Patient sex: F
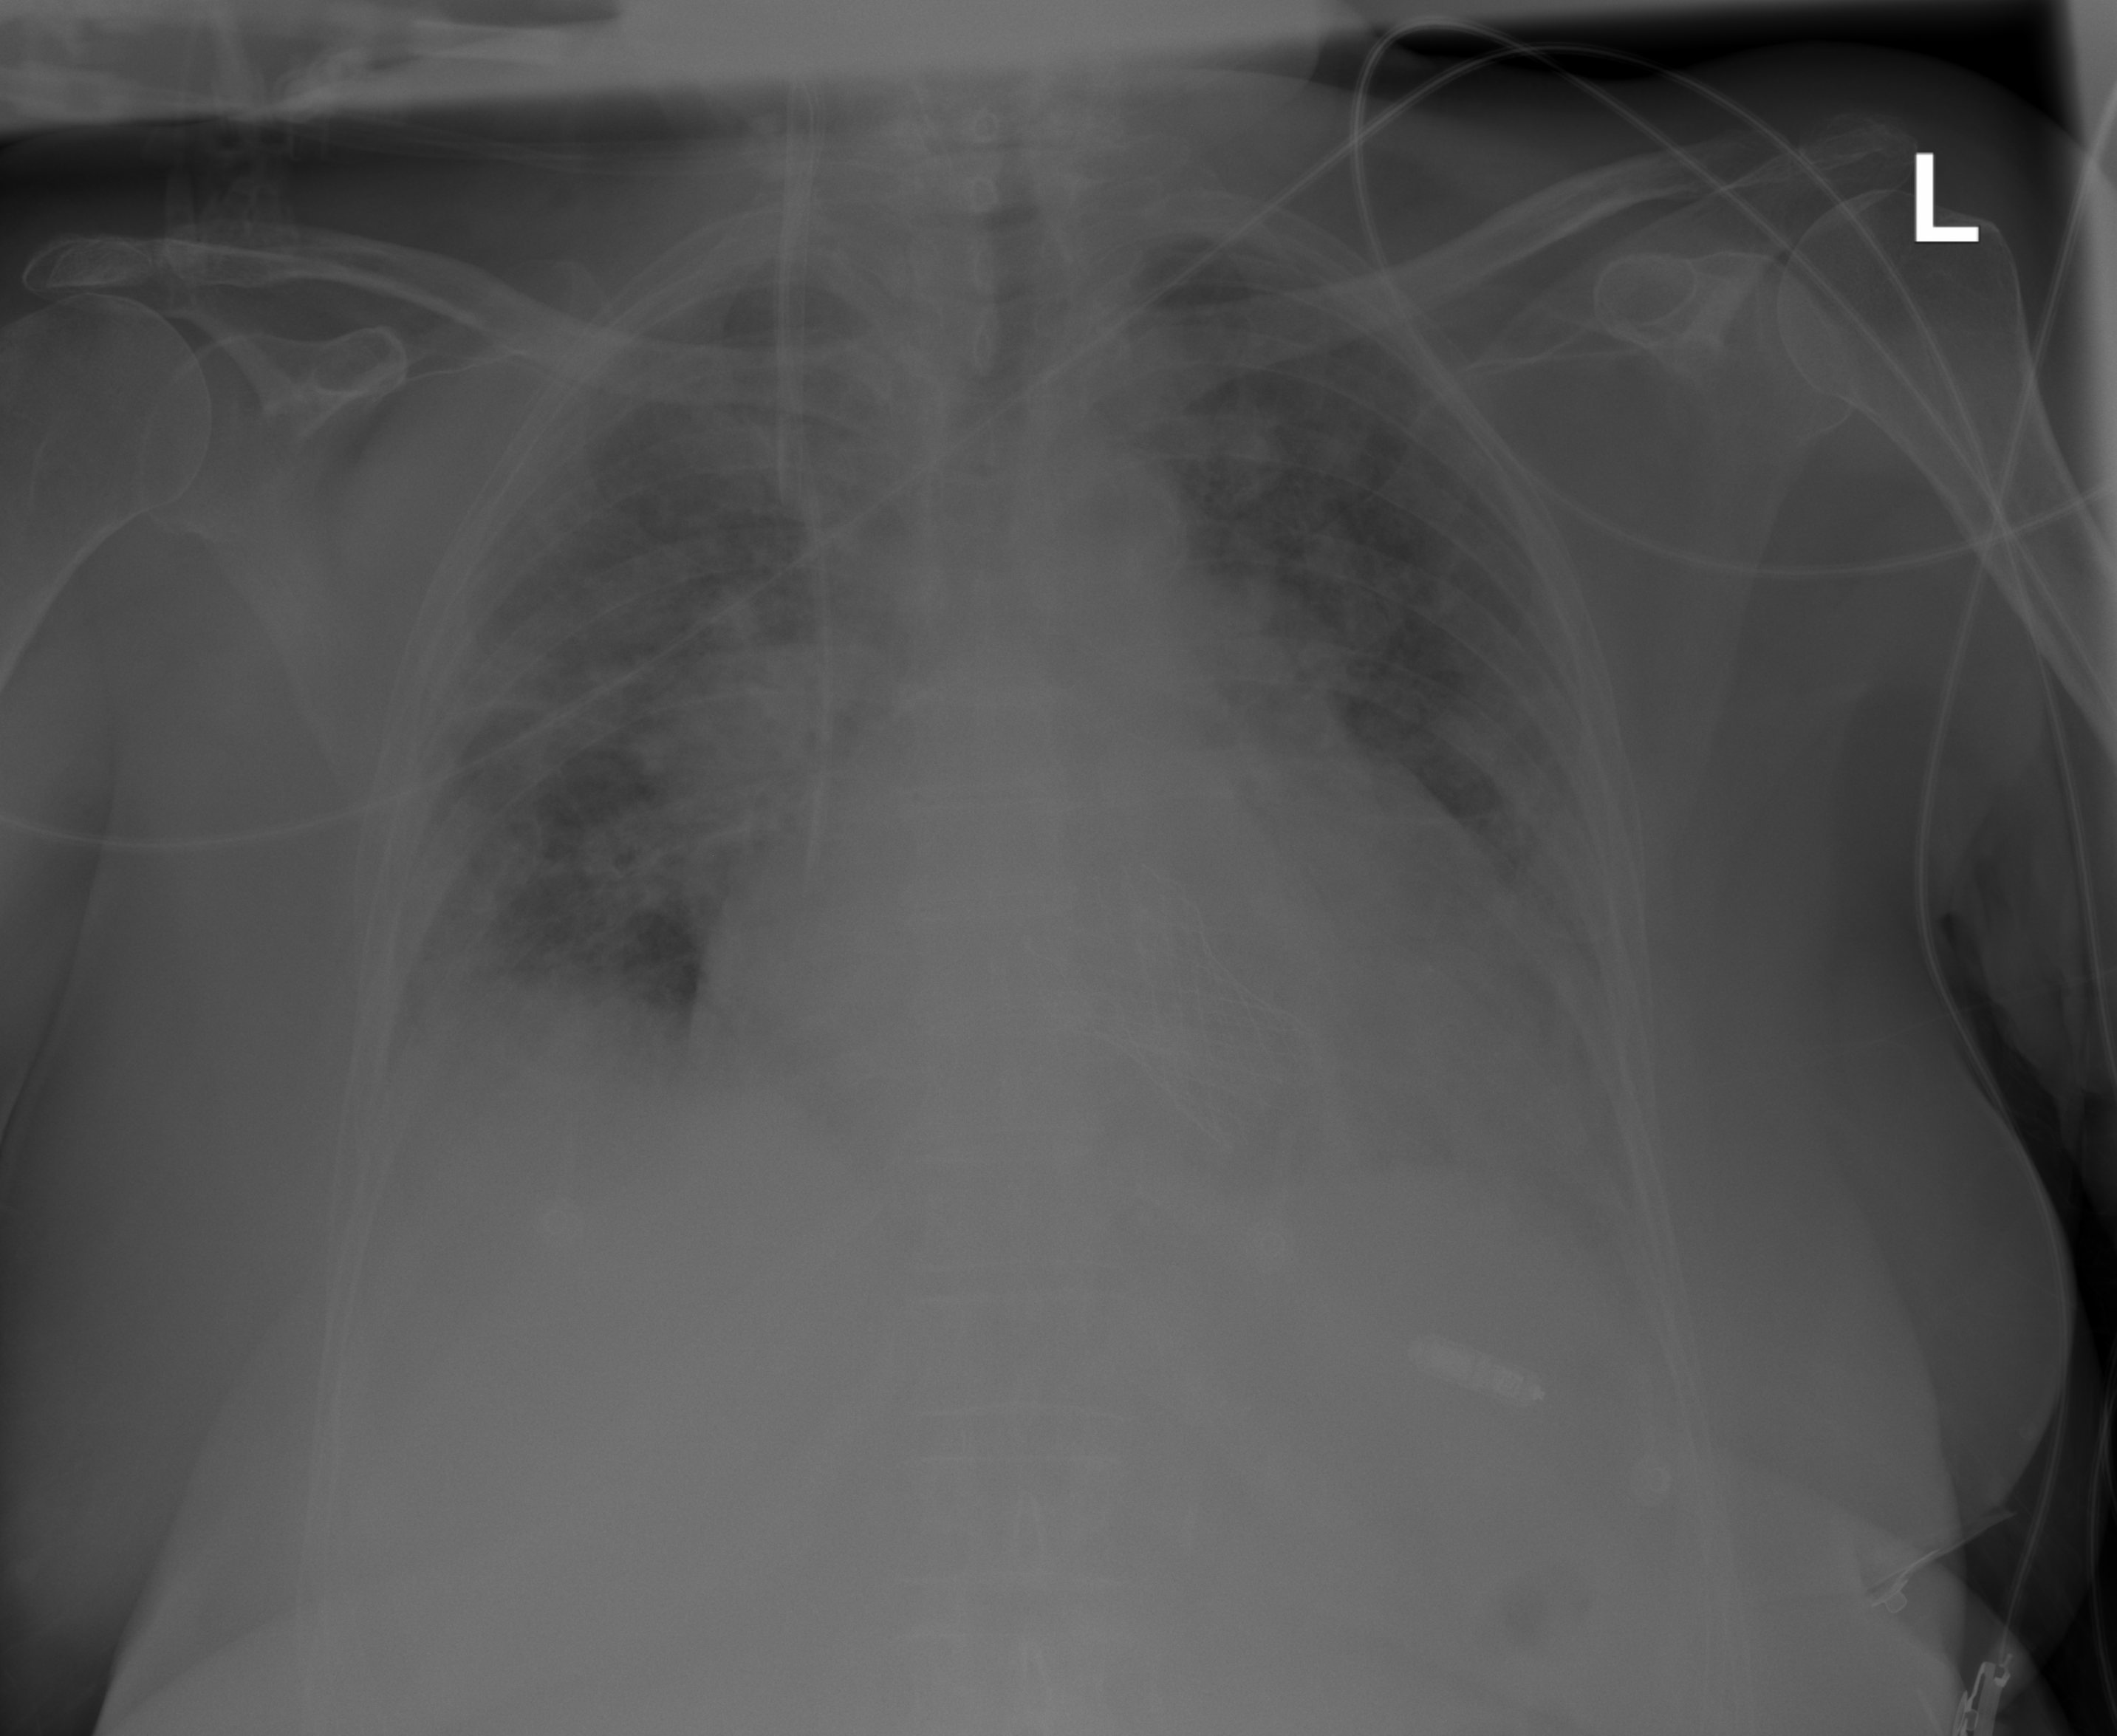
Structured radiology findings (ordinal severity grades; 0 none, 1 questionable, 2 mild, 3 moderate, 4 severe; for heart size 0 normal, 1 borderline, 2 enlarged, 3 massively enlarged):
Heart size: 2
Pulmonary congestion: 2
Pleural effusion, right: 2
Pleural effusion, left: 2
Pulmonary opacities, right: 3
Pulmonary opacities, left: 2
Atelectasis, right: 2
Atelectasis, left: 2